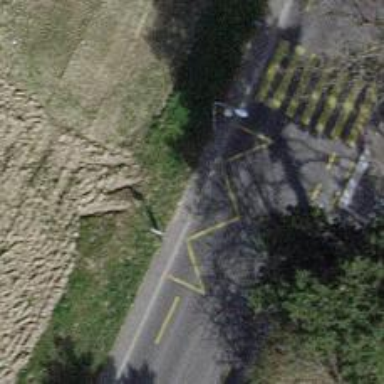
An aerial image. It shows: Bus stop along the road.